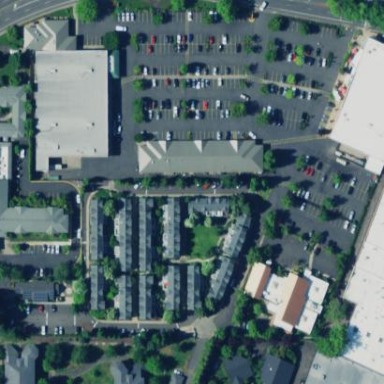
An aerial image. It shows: Retail area.